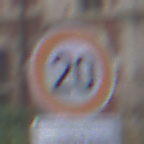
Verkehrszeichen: Geschwindigkeit20
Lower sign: ZeitangabenMitBeschraenkungAufWochentage1
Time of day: Midday
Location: Outdoor (Urban)
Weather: Overcast
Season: NotSpecified
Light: Natural